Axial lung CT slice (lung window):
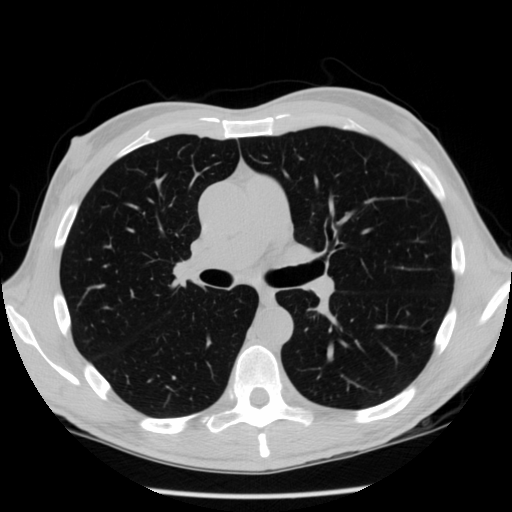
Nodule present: no